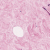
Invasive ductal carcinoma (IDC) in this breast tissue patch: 0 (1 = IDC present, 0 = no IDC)